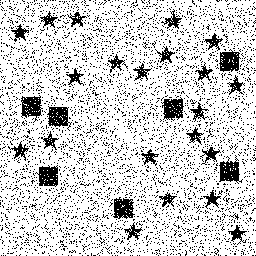
Squares: 7
Triangles: 0
Stars: 21
Total shapes: 28